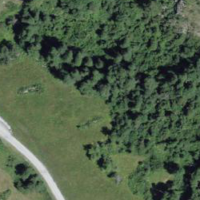
EUNIS habitat code: 23
Species observed at this site:
Lilium bulbiferum